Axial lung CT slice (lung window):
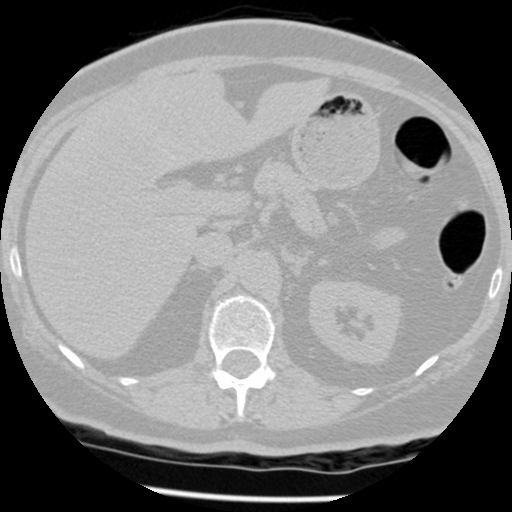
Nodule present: no